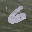
Label: 6